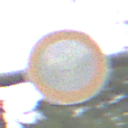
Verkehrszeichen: VerbotFahrzeugeAllerArt
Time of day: Midday
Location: Outdoor (Nature)
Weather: Overcast
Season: Autumn
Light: Natural